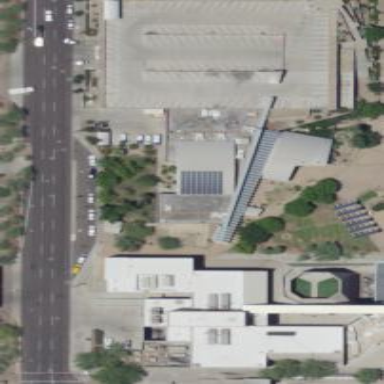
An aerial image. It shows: Museum building.